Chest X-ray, PA view. Patient: 30 years old, sex M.
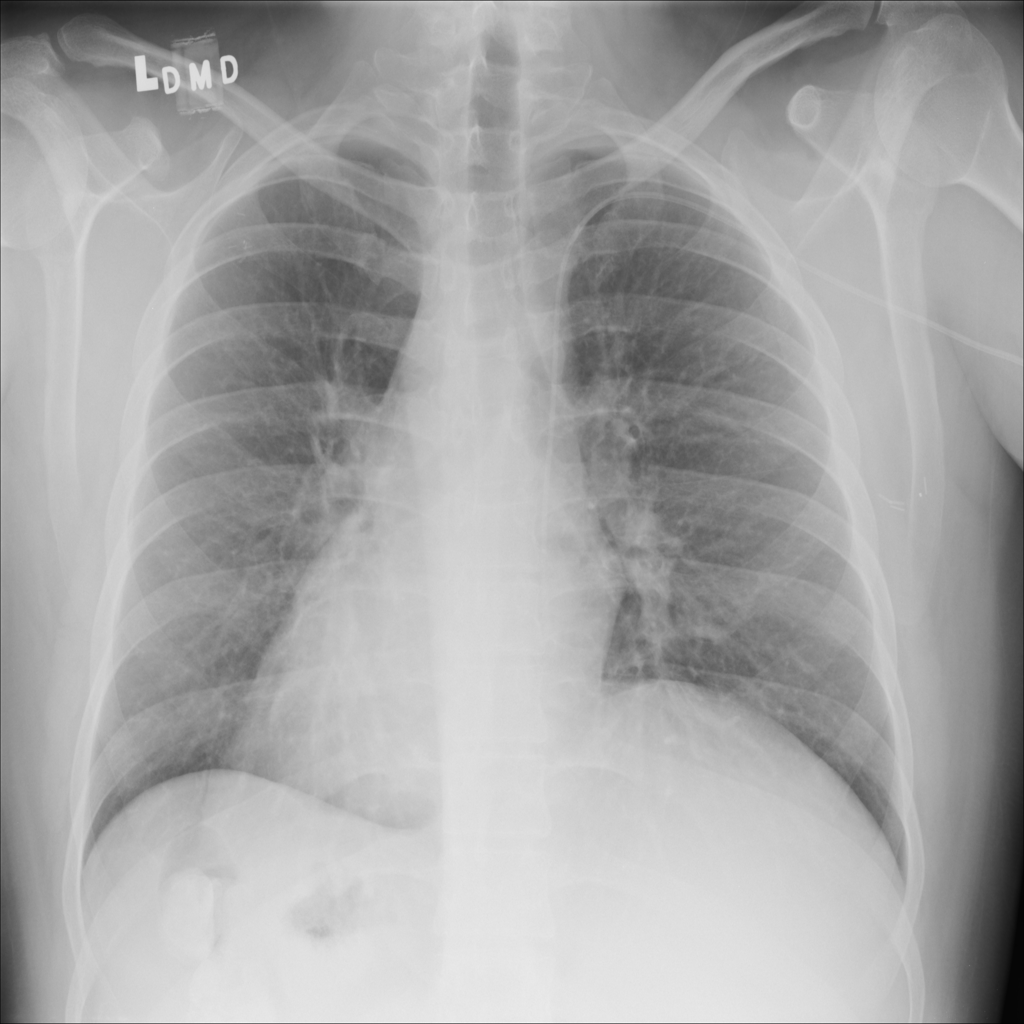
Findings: Infiltration